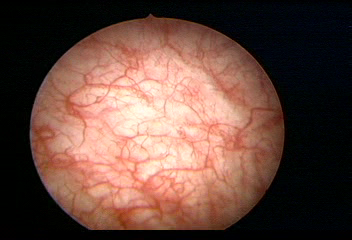
Modality: WLC
Class: Normal mucosa
Bladder cancer association: No